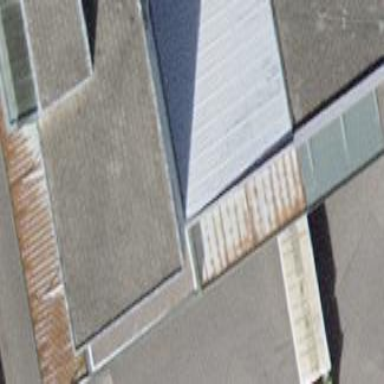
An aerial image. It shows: Part of building.